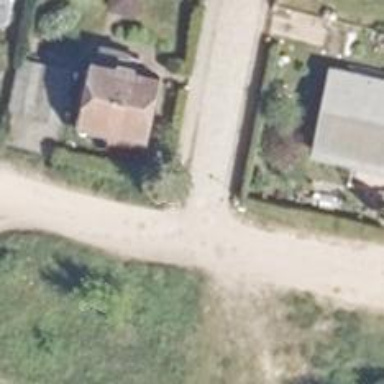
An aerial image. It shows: Residential road with sidewalks on both sides.